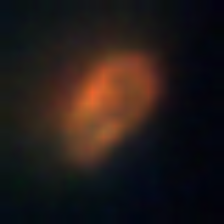
Taxon: Pennate
Group: Diatoms